Thermal drone image captured with DJI M30T
Thermal palette: WhiteHot
Capture time: 2022:02:24 16:52:33
Lens: 9.1 mm (35 mm equivalent: 40.0 mm), f/1
Image size: 640x512, field of view: 48.5 deg
Radiometric parameters - object distance: 5 m, emissivity: 0.98, relative humidity: 60 %, reflected temperature: 23 C
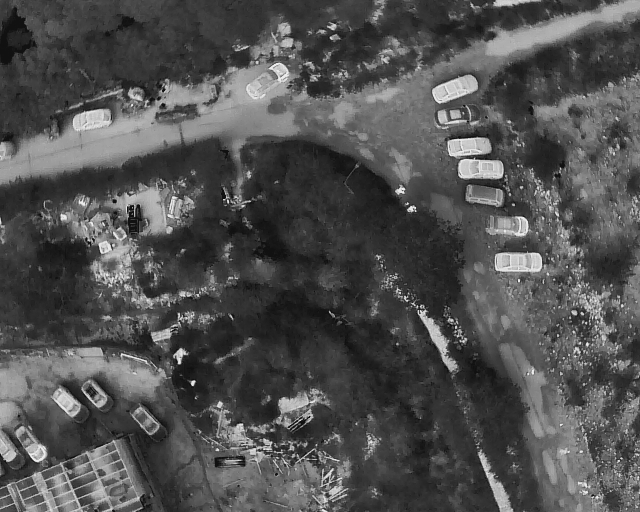